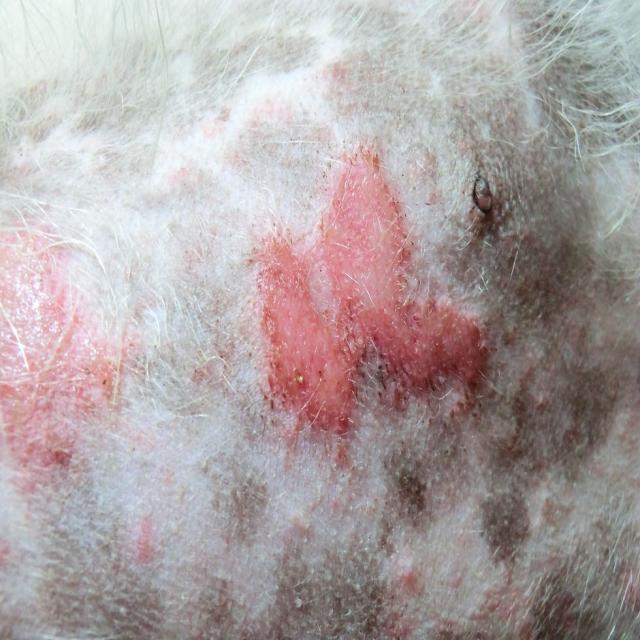
Canine ringworm (Dermatophytosis) — fungal infection caused by Microsporum or Trichophyton. Presents with circular alopecia, scaling, crusting, and broken hairs.